Question: I am new in PHP. I have a code which upload a file and store in Mysql database. I create a web form using php. In this form I use jquery datepicker. my problem is that when I run my code its not display date properly. The result of my code is shown below:

But when I use same code without PHP its work properly. I cant understand what is the problem?
Here is my code:
'''
<?php
$host="localhost"; // Host name
$username="root"; // Mysql username
$password=""; // Mysql password
$db_name="test123"; // Database name
//$tbl_name="members"; // Table name
$con=mysql_connect("localhost","root","");
if(! $con)
{
die('Connection Failed'.mysql_error());
}
mysql_select_db("test123",$con);
if(isset($_FILES['files'])){
$errors= array();
foreach($_FILES['files']['tmp_name'] as $key => $tmp_name ){
$file_name = $key.$_FILES['files']['name'][$key];
$file_size =$_FILES['files']['size'][$key];
$file_tmp =$_FILES['files']['tmp_name'][$key];
$file_type=$_FILES['files']['type'][$key];
if($file_size > <PHONE>){
$errors[]='File size must be less than 2 MB';
}
$query="INSERT into upload_data ('FILE_NAME','FILE_SIZE','FILE_TYPE') VALUES('$file_name','$file_size','$file_type'); ";
$desired_dir="user_data";
//$desired_dir=$options['upload_dir']."user_data";
if(empty($errors)==true){
if(is_dir($desired_dir)==false){
mkdir("$desired_dir", 755); // Create directory if it does not exist
}
if(is_dir("$desired_dir/".$file_name)==false){
move_uploaded_file($file_tmp,"$desired_dir/".$file_name);
}else{ // rename the file if another one exist
$new_dir="$desired_dir/".$file_name.time();
rename($file_tmp,$new_dir) ;
}
mysql_query($query);
}else{
print_r($errors);
}
}
if(empty($error)){
echo "Success";
}
}
?>
<!DOCTYPE html PUBLIC "-//W3C//DTD XHTML 1.0 Transitional//EN" "http://www.w3.org/TR/xhtml1/DTD/xhtml1-transitional.dtd">
<html xmlns="http://www.w3.org/1999/xhtml">
<head>
<meta http-equiv="Content-Type" content="text/html; charset=utf-8" />
<title>File Upload</title>
<script src="//code.jquery.com/jquery-1.10.2.js"></script>
<script src="//code.jquery.com/ui/1.11.4/jquery-ui.js"></script>
<link rel="stylesheet" href="/resources/demos/style.css">
<script>
$(function() {
$("#mydate").datepicker({
dateFormat: "dd-M-y"
}).datepicker("setDate", new Date());
});
</script>
</head>
<body>
<form action="" method="POST" enctype="multipart/form-data">
<table>
<tr> <td width="327">
<input type="text" id="mydate"> </td> </tr>
<tr> <td>
<input type="file" name="files[]" multiple/></td> </tr>
<tr> <td>
<input type="submit"/></td> </tr>
</table>
</form>
</body>
</html>
'''
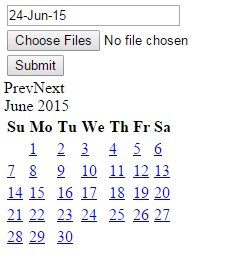
Answer: I just make two file with name of form.php and second is form1.php
now my code is working well
'''
<!doctype html>
<html lang="en">
<head>
<meta charset="utf-8">
<title>jQuery UI Datepicker - Default functionality</title>
<link rel="stylesheet" type="text/css" href="newstyles.css">
<link rel="stylesheet" href="//code.jquery.com/ui/1.11.4/themes/smoothness/jquery-ui.css">
<script src="//code.jquery.com/jquery-1.10.2.js"></script>
<script src="//code.jquery.com/ui/1.11.4/jquery-ui.js"></script>
<link rel="stylesheet" href="/resources/demos/style.css">
<script>
$(function() {
$("#mydate").datepicker({
dateFormat: "dd-M-y"
}).datepicker("setDate", new Date());
});
</script>
</head>
<body>
<form action="form.php" method="POST" enctype="multipart/form-data">
<table width="664" >
<tr>
<td height="34" colspan="6" class="DivSubHeaderCellTop"><p> Morning Breifing</p></td>
</tr>
<tr>
<td colspan="6" class="DivSubHeaderCellTop">Upload File</td>
</tr>
<tr><td>&nbsp;</td> <td> MB | Falcons</td> <td width="154"><input type="text" id="mydate">
<td>
</td>
</tr>
<tr> <td width="157" height="23">&nbsp;</td> </tr>
<tr>
<td colspan="4" bordercolorlight="#006666"> <input type="file" name="files[]" multiple/> </td>
<td width="215">
<input type="submit"/>
</td>
<tr>
<td height="75">
</td>
<td width="116">
</td> </tr>
</table>
</form>
</body>
</html>
'''
'''
<?php
$host="localhost"; // Host name
$username="root"; // Mysql username
$password=""; // Mysql password
$db_name="test123"; // Database name
//$tbl_name="members"; // Table name
$con=mysql_connect("localhost","root","");
if(! $con)
{
die('Connection Failed'.mysql_error());
}
mysql_select_db("test123",$con);
if(isset($_FILES['files'])){
$errors= array();
foreach($_FILES['files']['tmp_name'] as $key => $tmp_name ){
$file_name = $key.$_FILES['files']['name'][$key];
$file_size =$_FILES['files']['size'][$key];
$file_tmp =$_FILES['files']['tmp_name'][$key];
$file_type=$_FILES['files']['type'][$key];
if($file_size > <PHONE>){
$errors[]='File size must be less than 2 MB';
}
$query="INSERT into upload_data ('FILE_NAME','FILE_SIZE','FILE_TYPE') VALUES('$file_name','$file_size','$file_type'); ";
$desired_dir="user_data";
//$desired_dir=$options['upload_dir']."user_data";
if(empty($errors)==true){
if(is_dir($desired_dir)==false){
mkdir("$desired_dir", 755); // Create directory if it does not exist
}
if(is_dir("$desired_dir/".$file_name)==false){
move_uploaded_file($file_tmp,"$desired_dir/".$file_name);
}else{ // rename the file if another one exist
$new_dir="$desired_dir/".$file_name.time();
rename($file_tmp,$new_dir) ;
}
mysql_query($query);
}else{
print_r($errors);
}
}
if(empty($error)){
echo "Success";
}
}
?>
'''